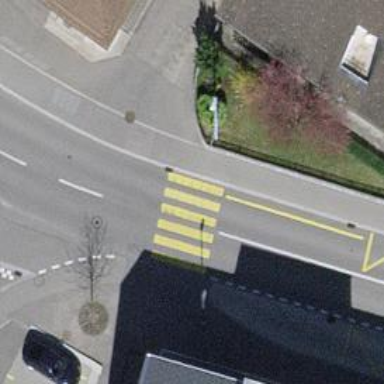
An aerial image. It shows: Uncontrolled zebra crossing with notable zebra markings.